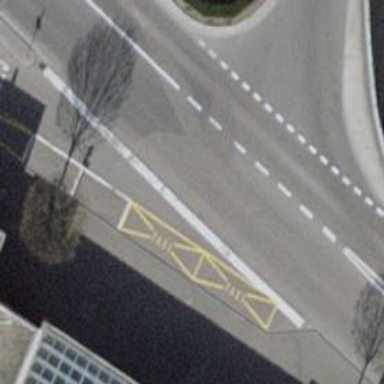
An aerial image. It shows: Taxi stand.